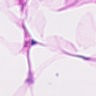
Metastatic tissue present: no